Question: I want to (and then the (s) in (esp. interested in 'Dimensions' and 'Keep Ratio' check box) via a (blah.ascx.cs).
[This to ensure that all the images have a consistent size, when displayed in the sublayouts (irrespective of the original size)]
I know these properties can be added manually, but for the case where content authors "forget" to add the dimensions for image(s), I don't want my sublayouts to screw up. Hence, I need a check for that.
Here is an image that shows exactly what I want to access and modify via code:

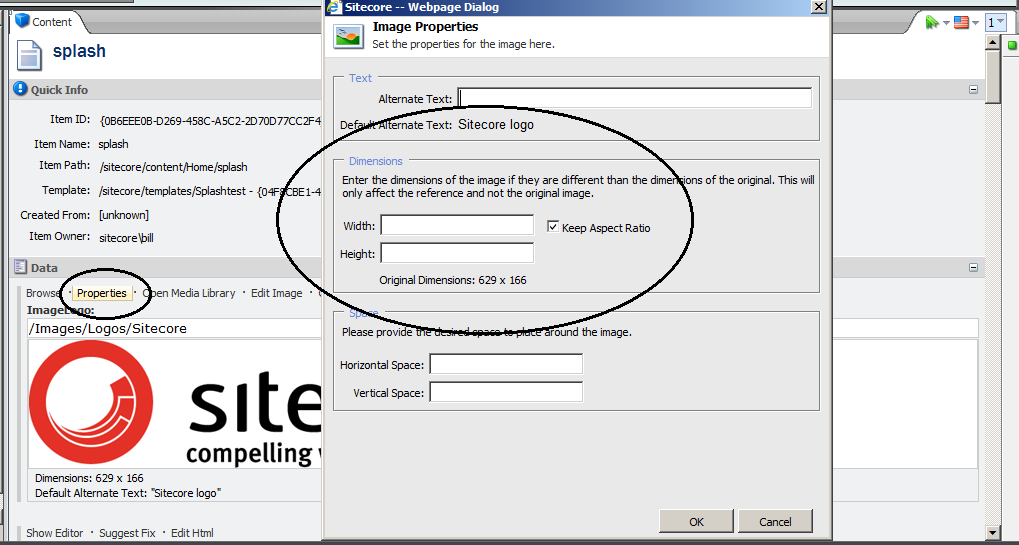
Answer: If you're using an '<asp:Image ... />' and binding the 'ImageUrl' via C#, you can access the 'ImageField' in C# and get the properties, like so:
'''
Sitecore.Data.Fields.ImageField field = item.Fields["My Image Field"];
// you can now access:
// field.Width
// field.Height etc...
'''
If you're using a '<sc:Image ... />' renderer or a regular '<sc:FieldRenderer ... />' I would recommend you use '<sc:FieldRenderer ... />' as the image parameters only work on that, <URL>.
Here's a sample snippet:
'''
<sc:FieldRenderer FieldName="My Image Field" Parameters="w=100&h=200&as=1" runat="server" />
'''